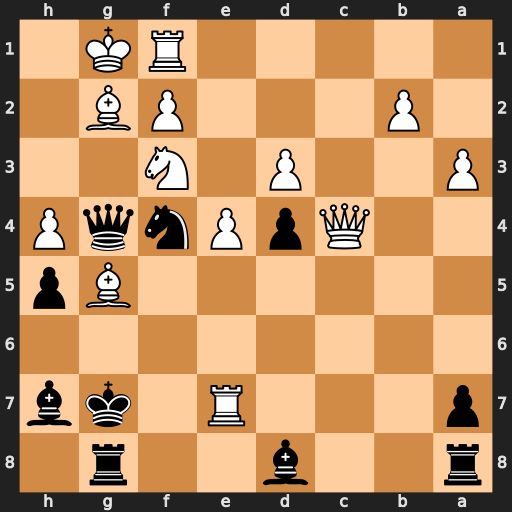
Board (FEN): r2b2r1/p3R1kb/8/6Bp/2QpPnqP/P2P1N2/1P3PB1/5RK1
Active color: b
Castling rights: -
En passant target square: -
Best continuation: Bxe7 Qxd4+ Kf8